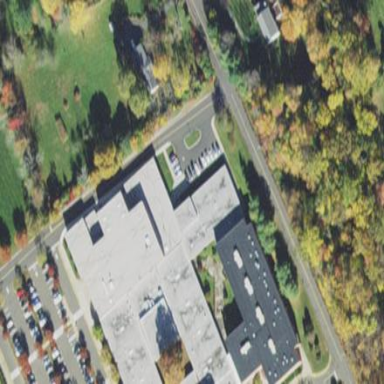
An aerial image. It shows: Part of building is shown in the image.